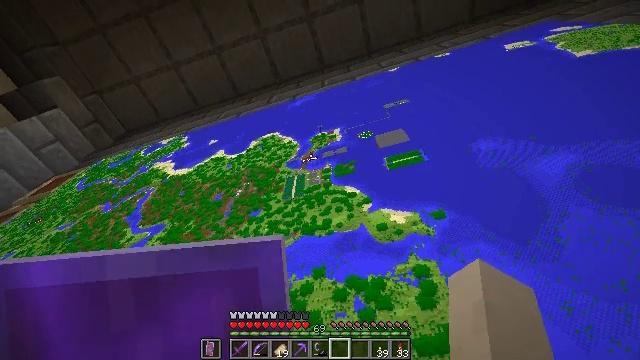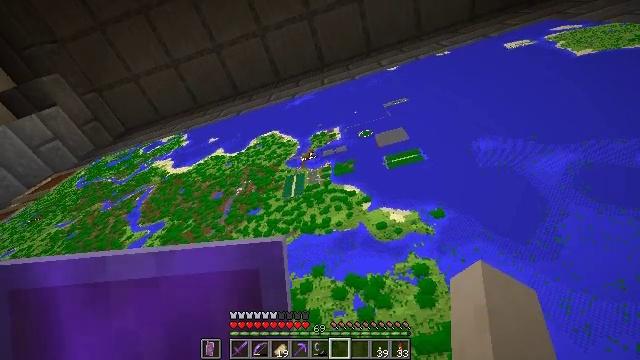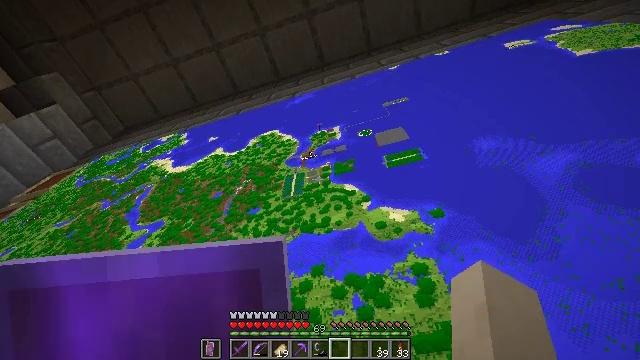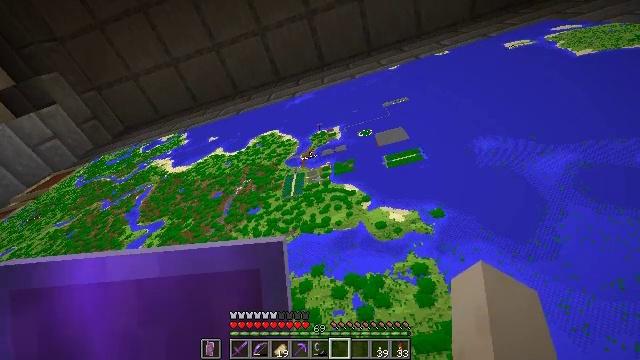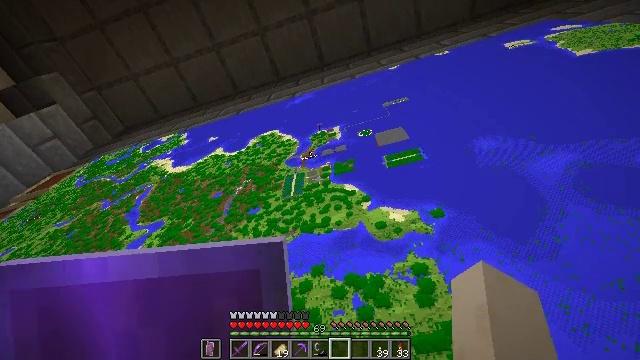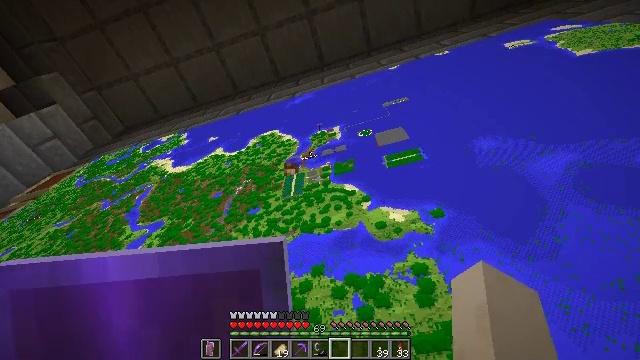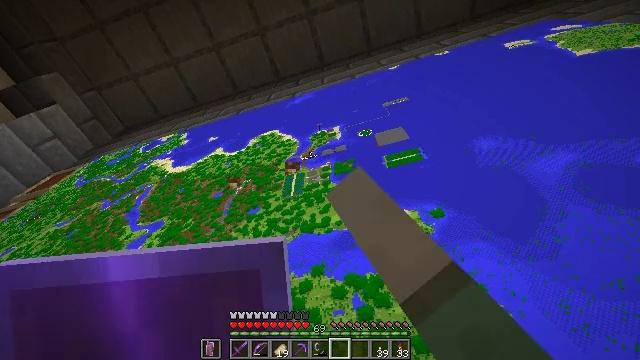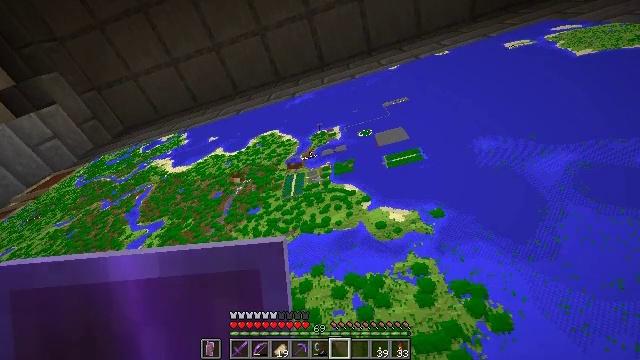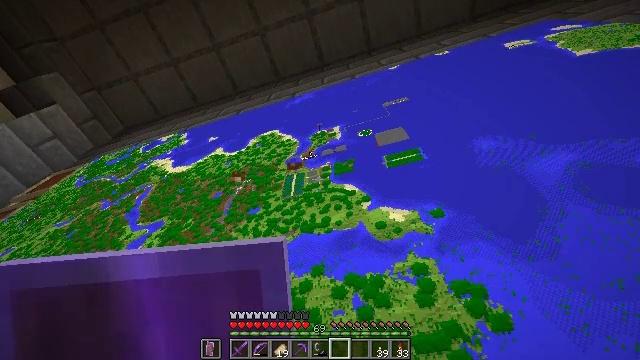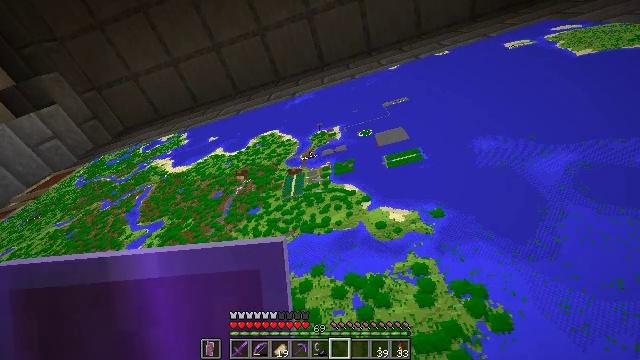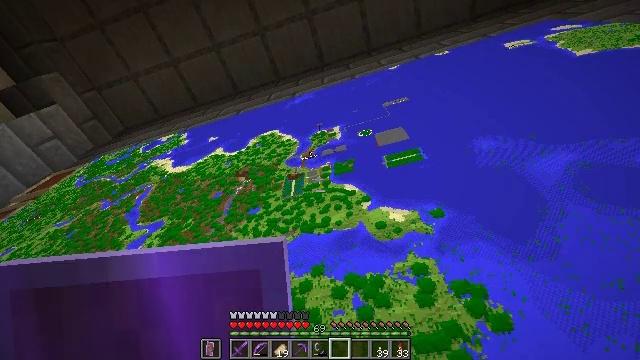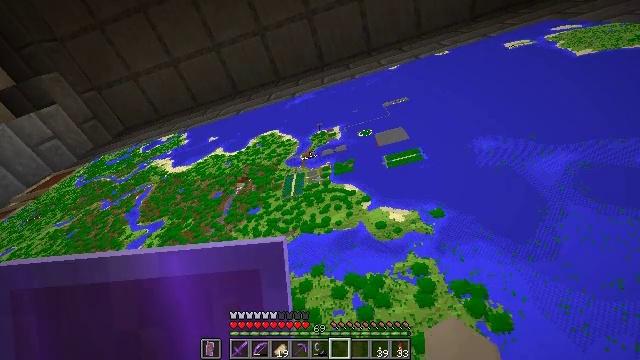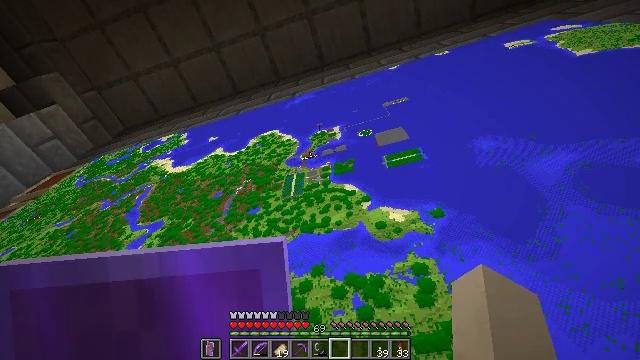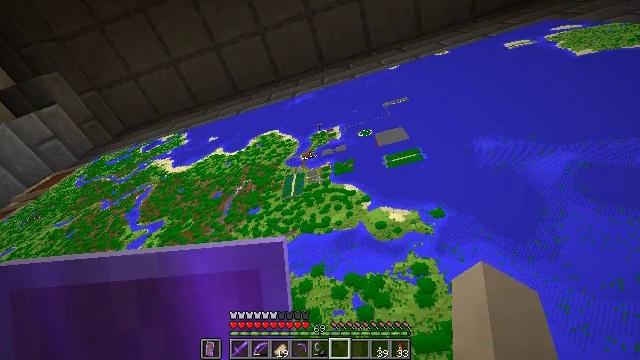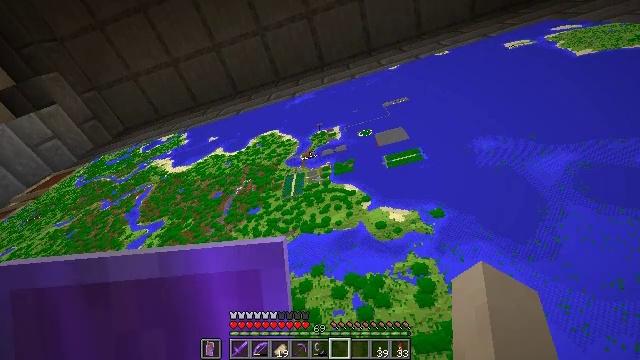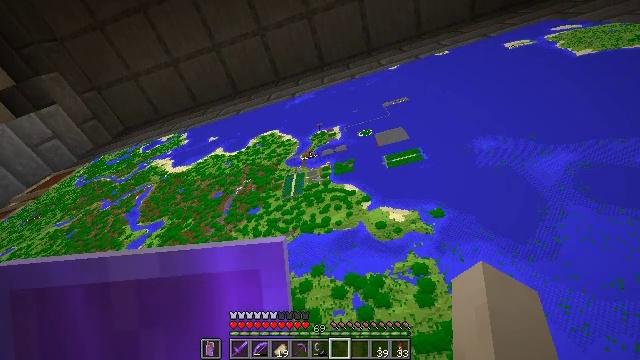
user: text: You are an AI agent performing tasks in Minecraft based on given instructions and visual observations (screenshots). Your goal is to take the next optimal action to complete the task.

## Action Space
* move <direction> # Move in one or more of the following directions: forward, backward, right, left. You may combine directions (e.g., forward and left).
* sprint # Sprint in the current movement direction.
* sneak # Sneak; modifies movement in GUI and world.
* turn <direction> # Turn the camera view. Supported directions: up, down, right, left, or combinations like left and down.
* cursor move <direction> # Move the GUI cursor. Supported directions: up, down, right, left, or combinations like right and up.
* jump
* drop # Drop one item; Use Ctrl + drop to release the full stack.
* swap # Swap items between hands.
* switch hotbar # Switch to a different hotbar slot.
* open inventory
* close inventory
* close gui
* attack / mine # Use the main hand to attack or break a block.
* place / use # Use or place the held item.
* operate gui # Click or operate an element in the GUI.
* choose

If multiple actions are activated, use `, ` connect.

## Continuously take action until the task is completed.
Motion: motion action
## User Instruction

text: Gather glowstone for crafting.
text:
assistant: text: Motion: no_op
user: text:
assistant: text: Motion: no_op
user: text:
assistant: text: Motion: no_op
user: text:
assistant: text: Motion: no_op
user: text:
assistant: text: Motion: attack / mine
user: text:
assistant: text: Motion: attack / mine
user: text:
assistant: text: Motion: no_op
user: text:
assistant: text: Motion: no_op
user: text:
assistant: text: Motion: no_op
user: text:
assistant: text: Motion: no_op
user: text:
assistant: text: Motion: no_op
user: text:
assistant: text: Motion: no_op
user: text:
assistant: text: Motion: no_op
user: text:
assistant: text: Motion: no_op
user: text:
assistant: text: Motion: no_op
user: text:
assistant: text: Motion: no_op
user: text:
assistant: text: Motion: no_op
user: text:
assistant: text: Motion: no_op
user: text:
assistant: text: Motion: no_op
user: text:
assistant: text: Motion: no_op
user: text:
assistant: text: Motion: turn right
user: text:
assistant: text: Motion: no_op
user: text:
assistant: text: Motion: turn right
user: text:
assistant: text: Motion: no_op
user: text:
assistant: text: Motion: attack / mine
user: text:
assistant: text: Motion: attack / mine
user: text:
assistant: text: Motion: attack / mine
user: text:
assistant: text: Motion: no_op
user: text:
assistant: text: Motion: no_op
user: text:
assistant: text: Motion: no_op